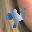
Label: 4